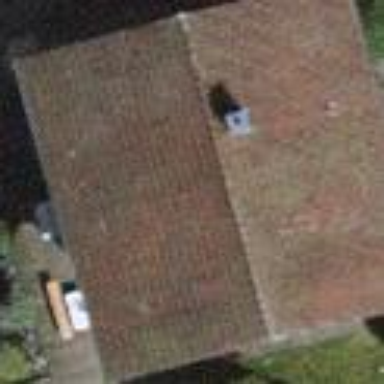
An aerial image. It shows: Detached building.